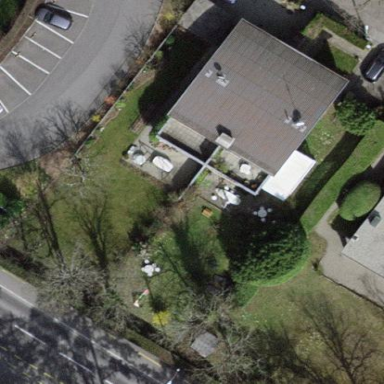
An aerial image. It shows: Garden enclosed by fence.